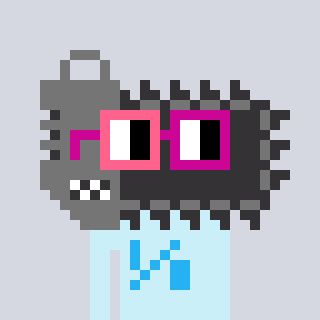
a pixel art character with square pink and red glasses, a chainsaw-shaped head and a cold-colored body on a cool background